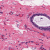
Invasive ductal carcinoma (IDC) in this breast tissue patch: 0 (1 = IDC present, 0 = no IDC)